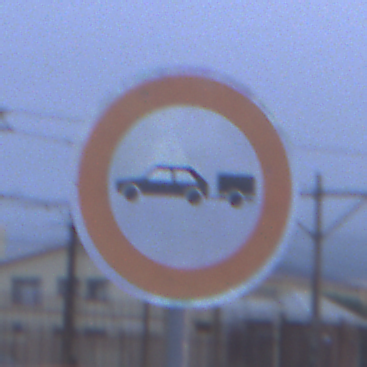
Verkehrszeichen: VerbotPersonenkraftwagenMitAnhaenger
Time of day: SunriseSunset
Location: Outdoor (Urban)
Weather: Overcast
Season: NotSpecified
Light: Natural